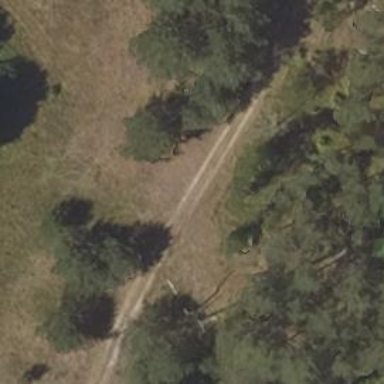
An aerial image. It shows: Sandy track with grade4 tracktype.